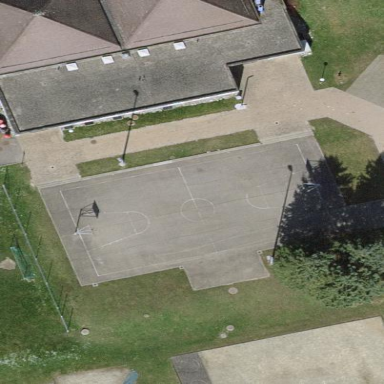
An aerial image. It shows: Basketball court with asphalt surface.